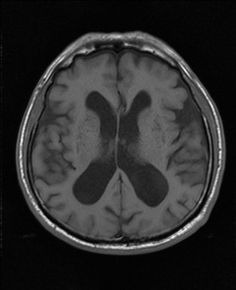
Label: notumor